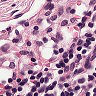
Metastatic tissue present: no